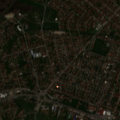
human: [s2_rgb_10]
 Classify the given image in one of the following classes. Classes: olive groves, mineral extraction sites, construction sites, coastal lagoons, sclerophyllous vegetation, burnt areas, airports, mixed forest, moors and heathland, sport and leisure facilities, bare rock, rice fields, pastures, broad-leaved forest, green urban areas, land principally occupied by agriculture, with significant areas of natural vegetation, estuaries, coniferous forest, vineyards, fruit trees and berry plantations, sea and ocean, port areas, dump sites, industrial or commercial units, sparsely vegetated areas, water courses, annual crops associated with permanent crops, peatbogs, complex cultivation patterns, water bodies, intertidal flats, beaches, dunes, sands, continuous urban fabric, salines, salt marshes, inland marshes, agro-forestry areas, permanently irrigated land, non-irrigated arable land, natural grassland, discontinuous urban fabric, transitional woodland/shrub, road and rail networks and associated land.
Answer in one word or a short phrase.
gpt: discontinuous urban fabric, non-irrigated arable land, inland marshes